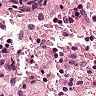
Metastatic tissue present: no